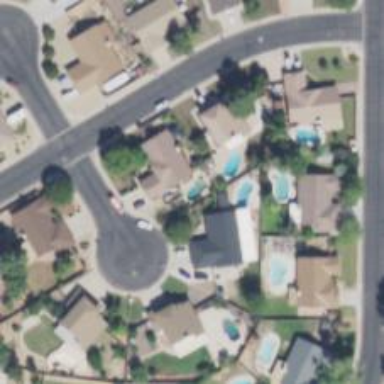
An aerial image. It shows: Outdoor inground swimming pool in leisure land.